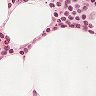
Metastatic tissue present: no